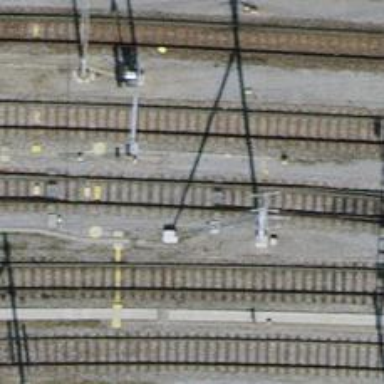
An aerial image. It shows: Railway switch.